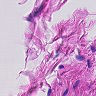
Metastatic tissue present: no